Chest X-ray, PA view. Patient: 60 years old, sex M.
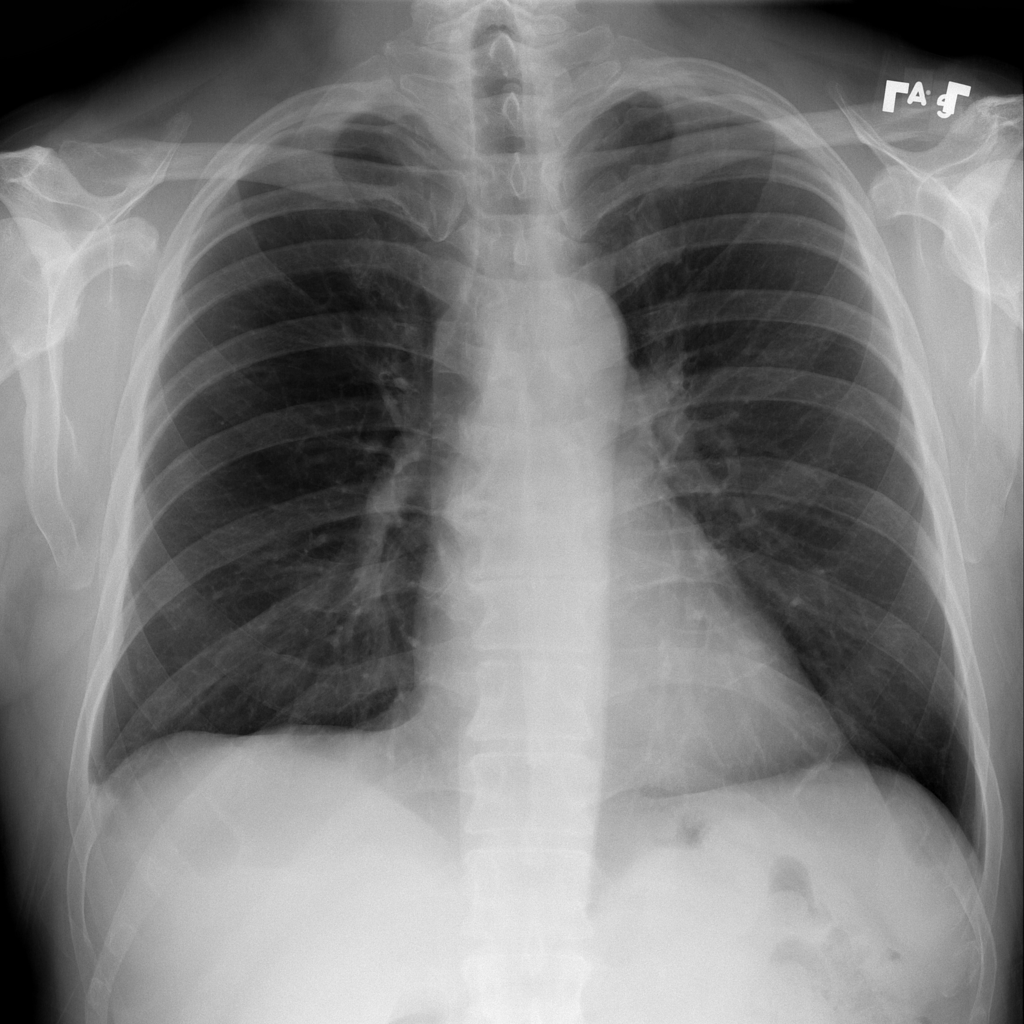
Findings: Effusion